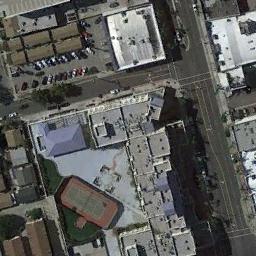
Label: tennis_court